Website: walmart
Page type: customer-info-address
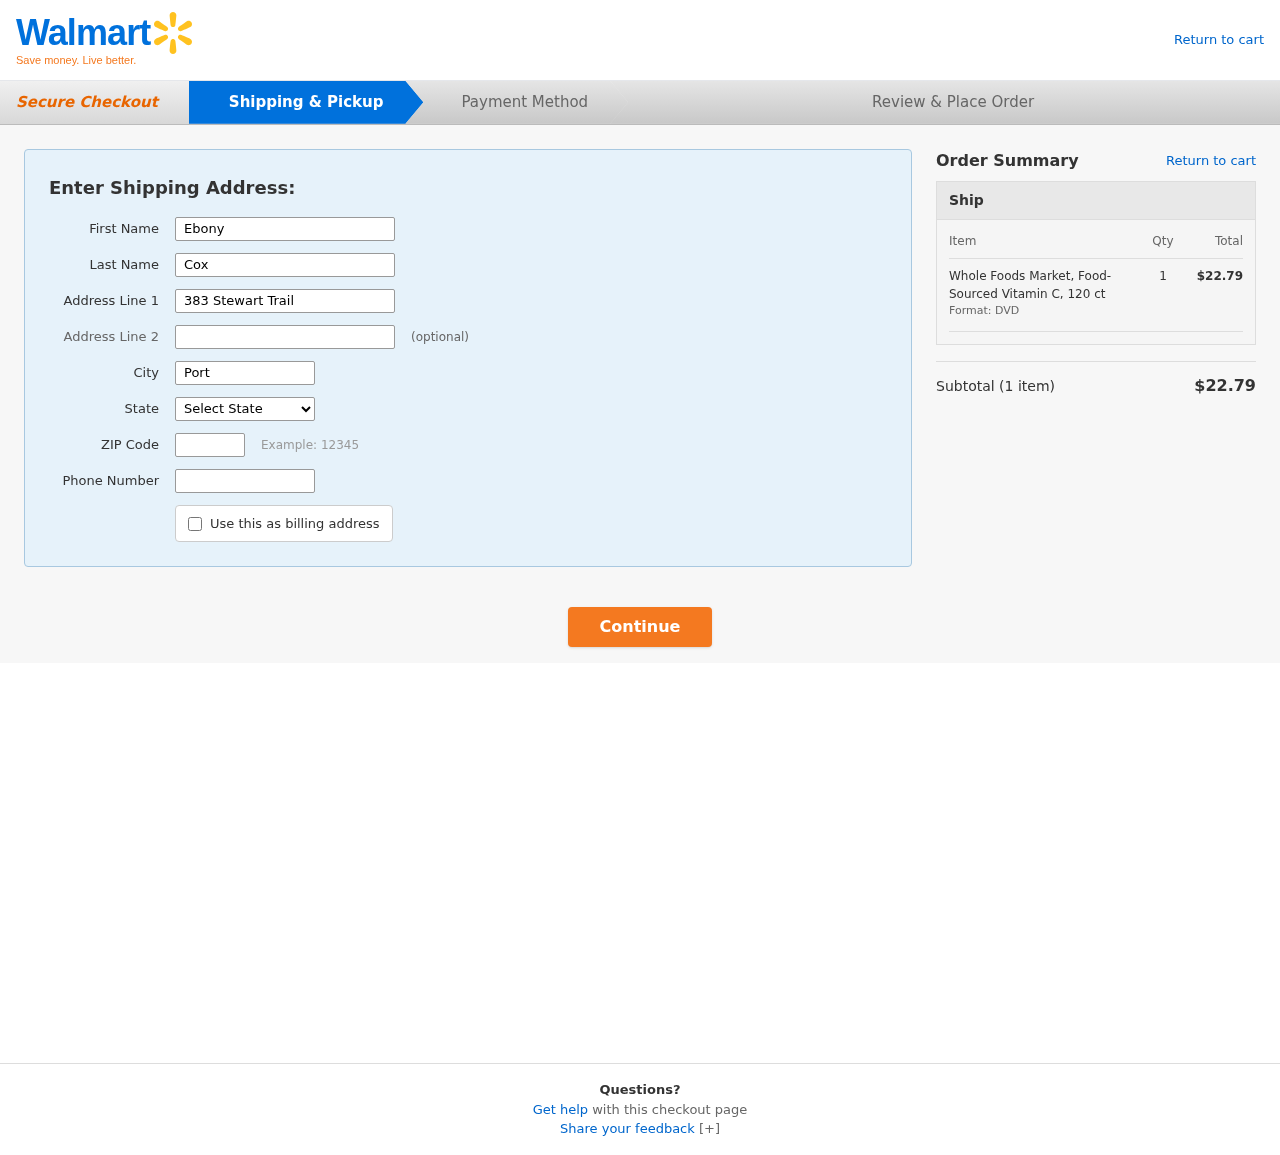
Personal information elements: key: PII_CITY
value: Port Kimberly
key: PII_FIRSTNAME
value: Ebony
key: PII_LASTNAME
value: Cox
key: PII_PHONE
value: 9126132954
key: PII_POSTCODE
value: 98487
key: PII_STATE
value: South Carolina
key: PII_STREET
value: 383 Stewart Trail
Product elements: key: PRODUCT1_NAME
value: Whole Foods Market, Food-Sourced Vitamin C, 120 ct
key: PRODUCT1_QUANTITY
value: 1
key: PRODUCT1_LINE_TOTAL
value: $22.79
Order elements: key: ORDER_NUM_ITEMS
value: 1
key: ORDER_SUBTOTAL
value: $22.79